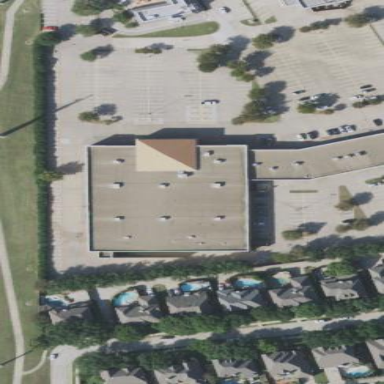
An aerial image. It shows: Retail building.